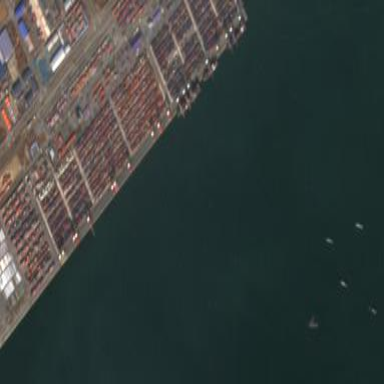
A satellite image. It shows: Industrial area used as container terminal.